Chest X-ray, PA view. Patient: 23 years old, sex M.
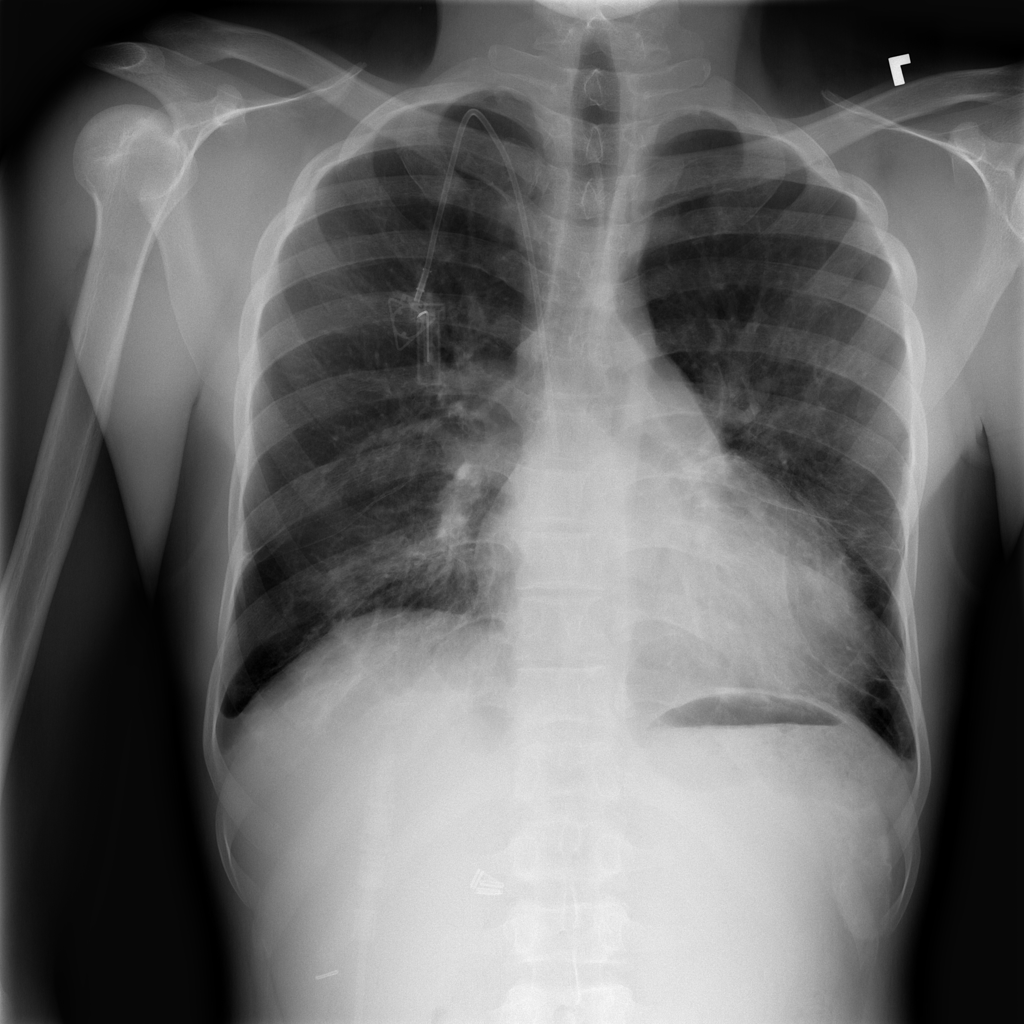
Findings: Atelectasis, Cardiomegaly